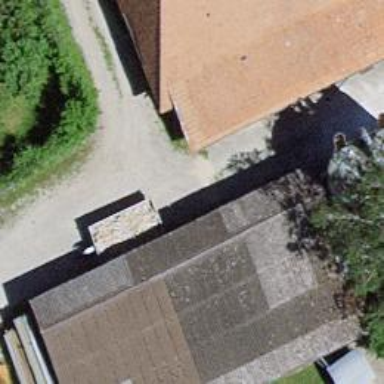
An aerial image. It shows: Rural barn.